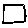
Label: square